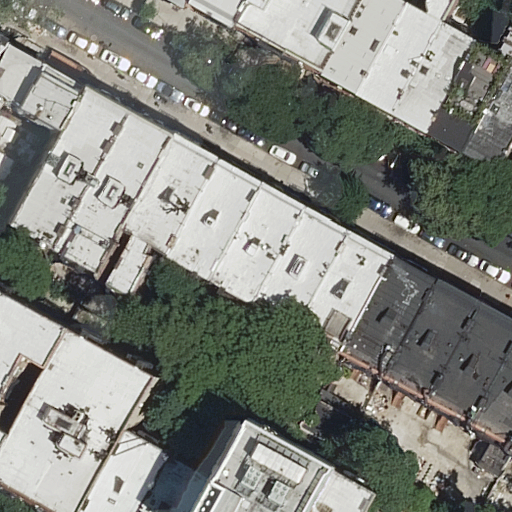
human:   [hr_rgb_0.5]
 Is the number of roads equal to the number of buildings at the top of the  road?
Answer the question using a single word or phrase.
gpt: no

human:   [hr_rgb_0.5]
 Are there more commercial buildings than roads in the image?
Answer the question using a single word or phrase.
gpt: no

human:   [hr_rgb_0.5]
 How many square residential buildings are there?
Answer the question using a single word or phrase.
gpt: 0

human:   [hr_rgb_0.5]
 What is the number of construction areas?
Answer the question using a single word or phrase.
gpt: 0

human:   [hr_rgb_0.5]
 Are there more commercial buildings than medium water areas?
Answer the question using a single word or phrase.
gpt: no

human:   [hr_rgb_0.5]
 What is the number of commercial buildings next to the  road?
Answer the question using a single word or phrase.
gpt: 0

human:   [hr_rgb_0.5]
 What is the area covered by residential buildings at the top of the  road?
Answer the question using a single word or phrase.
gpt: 669m2

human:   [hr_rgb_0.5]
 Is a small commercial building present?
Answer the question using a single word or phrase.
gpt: no

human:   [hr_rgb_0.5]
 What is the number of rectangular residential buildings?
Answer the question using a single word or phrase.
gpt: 26

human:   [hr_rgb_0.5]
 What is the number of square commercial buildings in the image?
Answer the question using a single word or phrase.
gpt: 0

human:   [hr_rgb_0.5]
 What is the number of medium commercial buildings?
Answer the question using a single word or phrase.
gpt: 0

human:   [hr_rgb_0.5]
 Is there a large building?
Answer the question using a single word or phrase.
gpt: yes

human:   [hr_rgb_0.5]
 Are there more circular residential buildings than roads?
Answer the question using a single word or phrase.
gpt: no

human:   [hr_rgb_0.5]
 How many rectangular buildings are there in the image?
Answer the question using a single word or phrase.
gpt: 26

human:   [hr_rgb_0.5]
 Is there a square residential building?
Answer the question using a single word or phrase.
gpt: no

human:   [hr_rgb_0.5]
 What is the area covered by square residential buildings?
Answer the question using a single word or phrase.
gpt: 0m2

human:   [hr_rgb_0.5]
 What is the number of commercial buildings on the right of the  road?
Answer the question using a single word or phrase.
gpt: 0

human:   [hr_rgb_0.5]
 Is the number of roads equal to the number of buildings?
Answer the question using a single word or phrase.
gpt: no

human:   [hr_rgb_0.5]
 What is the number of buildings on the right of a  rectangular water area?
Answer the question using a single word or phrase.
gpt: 0

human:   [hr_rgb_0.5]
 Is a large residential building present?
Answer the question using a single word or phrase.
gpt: yes

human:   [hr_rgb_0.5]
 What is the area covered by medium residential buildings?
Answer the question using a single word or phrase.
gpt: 3748m2

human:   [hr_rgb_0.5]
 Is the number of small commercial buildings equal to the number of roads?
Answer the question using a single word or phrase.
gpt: no

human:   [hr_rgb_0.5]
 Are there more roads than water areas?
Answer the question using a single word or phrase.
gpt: yes

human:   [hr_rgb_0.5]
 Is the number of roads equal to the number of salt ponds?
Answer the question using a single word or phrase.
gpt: no

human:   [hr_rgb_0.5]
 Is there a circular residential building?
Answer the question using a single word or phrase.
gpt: no

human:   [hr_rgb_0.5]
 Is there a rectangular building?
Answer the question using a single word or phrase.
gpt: yes

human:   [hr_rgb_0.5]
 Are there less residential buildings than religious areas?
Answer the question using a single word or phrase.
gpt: no

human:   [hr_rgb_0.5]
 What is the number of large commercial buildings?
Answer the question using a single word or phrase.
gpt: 0

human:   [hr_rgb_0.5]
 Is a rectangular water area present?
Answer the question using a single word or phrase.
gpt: no

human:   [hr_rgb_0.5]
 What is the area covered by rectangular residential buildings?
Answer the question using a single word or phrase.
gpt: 3489m2

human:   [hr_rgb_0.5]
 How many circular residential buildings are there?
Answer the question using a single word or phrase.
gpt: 0

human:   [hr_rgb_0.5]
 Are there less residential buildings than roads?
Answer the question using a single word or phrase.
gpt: no

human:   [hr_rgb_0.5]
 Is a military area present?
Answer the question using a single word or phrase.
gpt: no

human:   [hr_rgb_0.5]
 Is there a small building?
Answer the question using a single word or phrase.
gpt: yes

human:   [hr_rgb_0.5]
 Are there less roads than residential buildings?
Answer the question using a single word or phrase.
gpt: yes

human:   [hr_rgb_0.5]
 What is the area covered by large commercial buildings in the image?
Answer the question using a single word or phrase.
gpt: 0m2